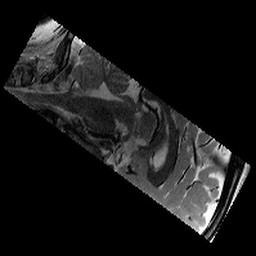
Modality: T2w
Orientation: sagittal
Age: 13
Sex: male
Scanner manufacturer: siemens
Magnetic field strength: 3 T
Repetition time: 9.23 s
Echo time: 0.067 s